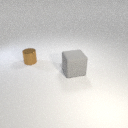
large gray rubber cube to the right of small brown metal cylinder